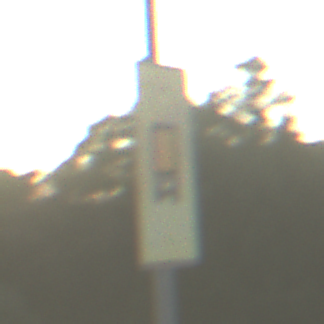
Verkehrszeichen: KennzeichnungspflichtigeFahrzeugeGefaehrlicheGueterOhnePfeilsymbol
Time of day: SunriseSunset
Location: Outdoor (Nature)
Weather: PartlyCloudy
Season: NotSpecified
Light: Natural